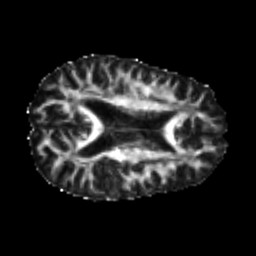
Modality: FA
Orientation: axial
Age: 22
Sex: male
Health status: healthy
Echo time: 0.074 s